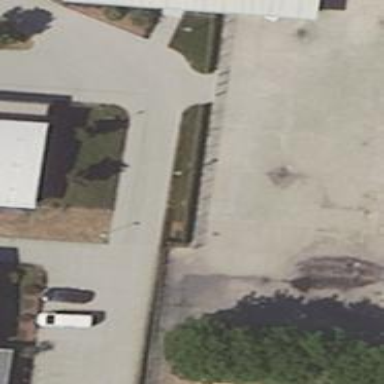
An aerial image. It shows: Concrete driveway designated as service road.